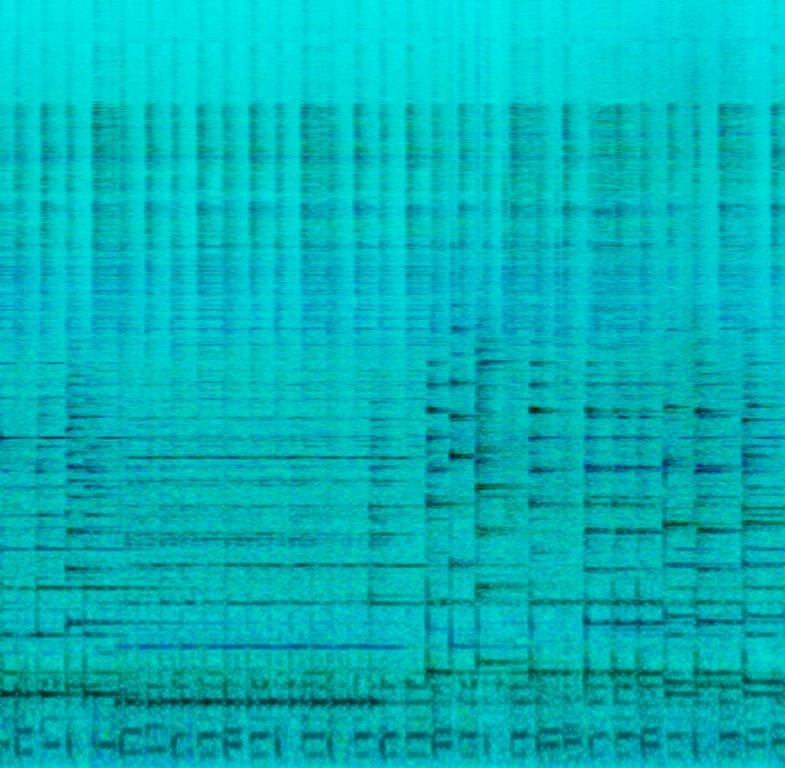
The Low quality recording features an upbeat instrumental playing in the background on some kind of speaker, while a loud marimba melody is played over it. It kind of sounds off beat, also the sound is mostly located in the left channel of the stereo image, which makes the recording imbalanced and low in quality.